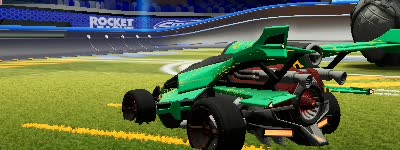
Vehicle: aftershock